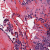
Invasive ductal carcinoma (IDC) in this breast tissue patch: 0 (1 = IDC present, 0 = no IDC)